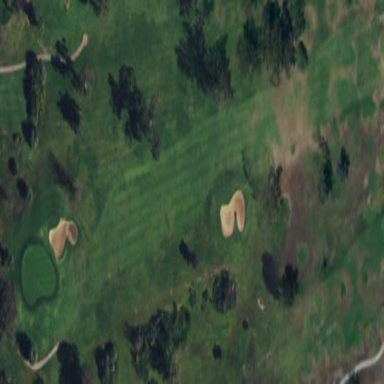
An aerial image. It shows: Rough area in golf course.